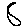
Label: moon